Field crop: maize
Growth stage: 2
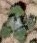
Species: chenopodium